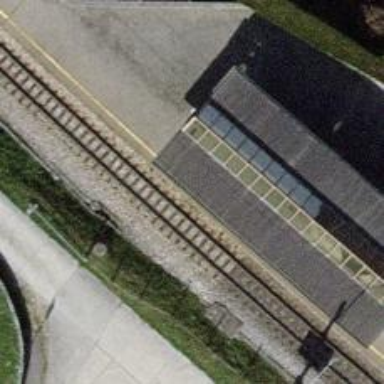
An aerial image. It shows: Platform on the railway.